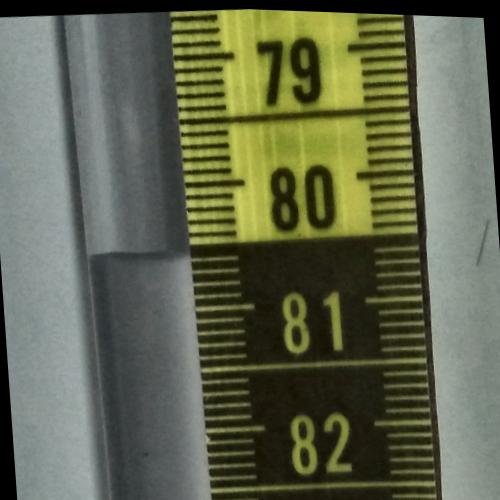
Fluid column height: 80.6 cm